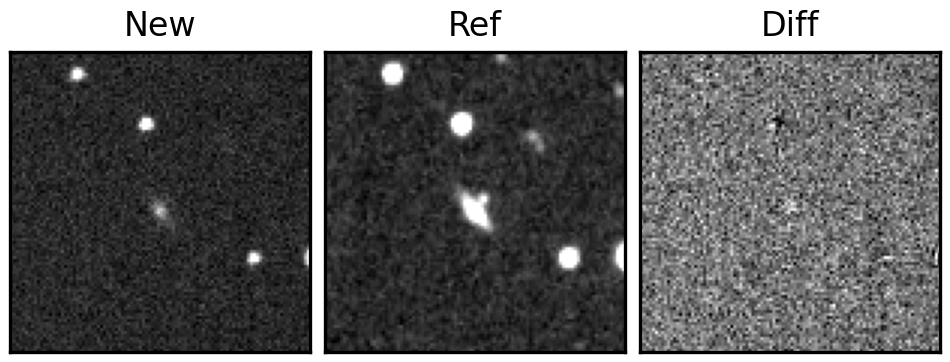
Label: real